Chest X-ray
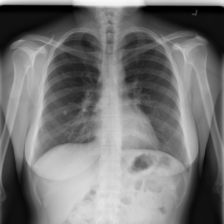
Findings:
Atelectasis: negative
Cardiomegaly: negative
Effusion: negative
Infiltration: positive
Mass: negative
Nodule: negative
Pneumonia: negative
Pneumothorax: negative
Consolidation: negative
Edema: negative
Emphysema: negative
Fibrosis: negative
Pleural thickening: negative
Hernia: negative